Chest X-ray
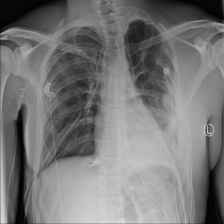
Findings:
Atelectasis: negative
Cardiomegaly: negative
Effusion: negative
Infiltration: negative
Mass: negative
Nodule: negative
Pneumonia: negative
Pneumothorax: negative
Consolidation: negative
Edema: negative
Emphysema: negative
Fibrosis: negative
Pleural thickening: negative
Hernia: negative